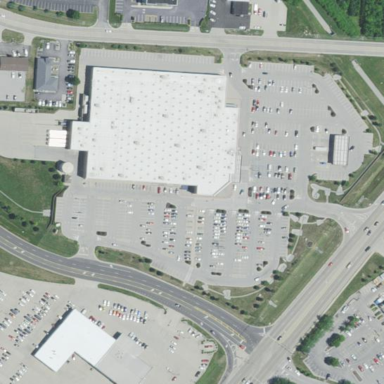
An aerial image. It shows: Retail area.